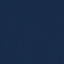
Land use / land cover class: SeaLake